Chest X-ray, PA view. Patient: 57 years old, sex M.
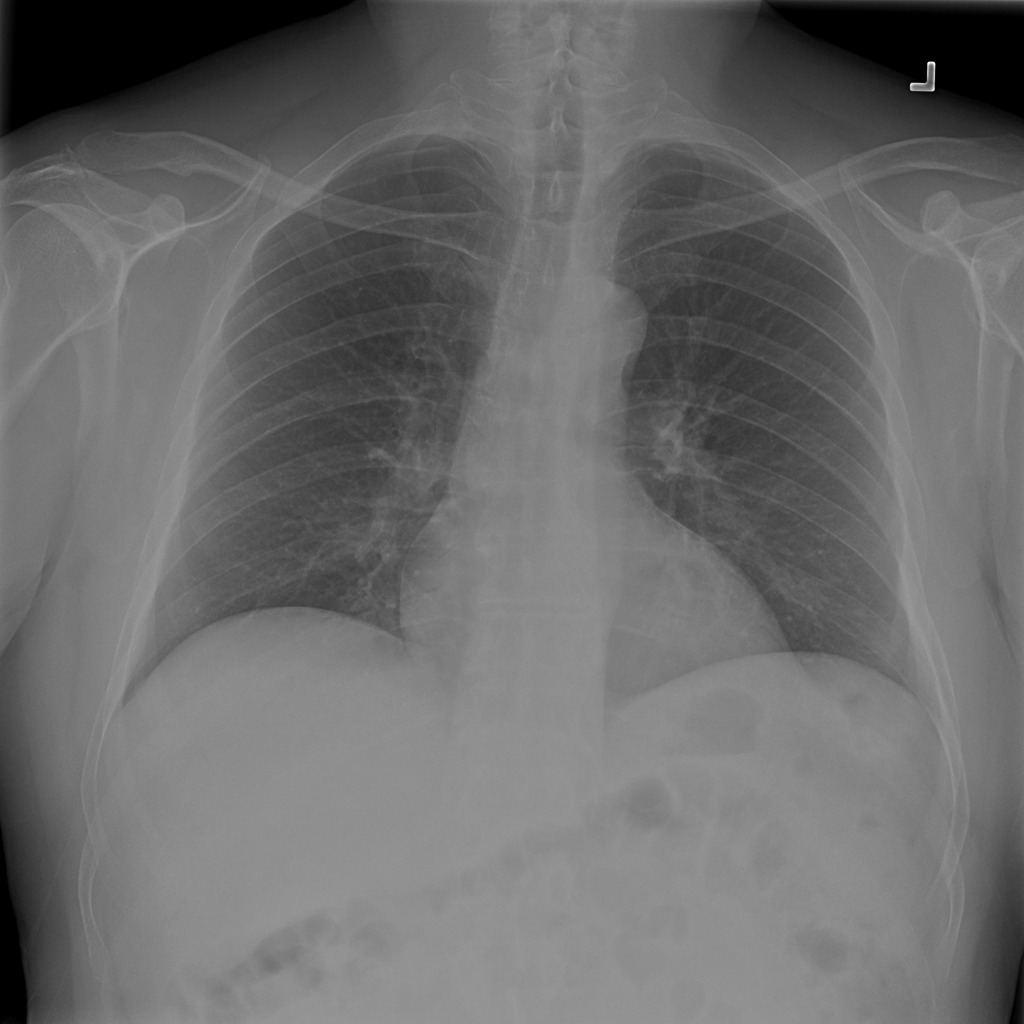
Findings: Consolidation